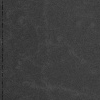
Atmospheric dust classification: dusty